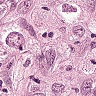
Metastatic tissue present: yes